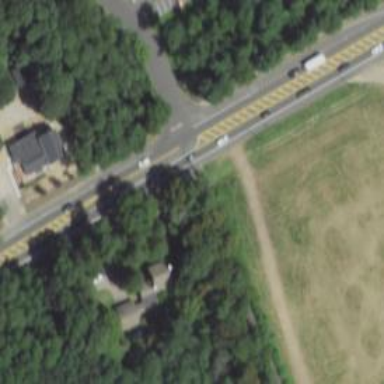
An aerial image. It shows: Primary road with asphalt surface.